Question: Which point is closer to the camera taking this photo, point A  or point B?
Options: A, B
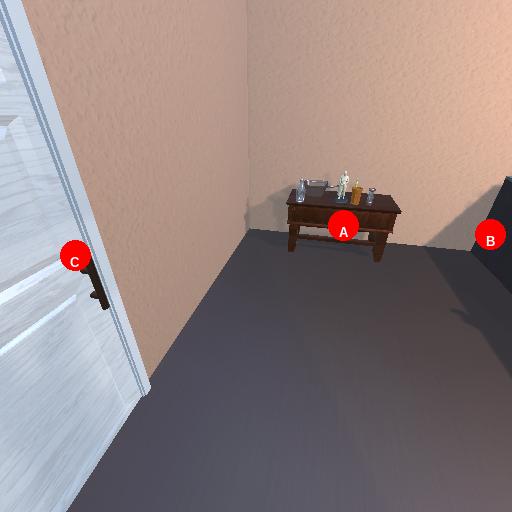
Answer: A